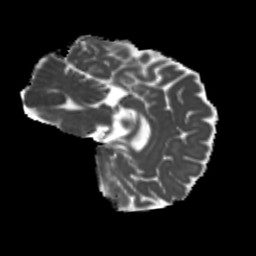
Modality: MD
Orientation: sagittal
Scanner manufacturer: siemens
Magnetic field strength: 3 T
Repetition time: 4 s
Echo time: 0.0594 s